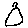
Label: triangle